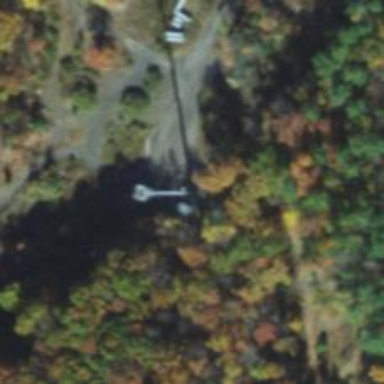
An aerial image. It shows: Mast tower used for communication.